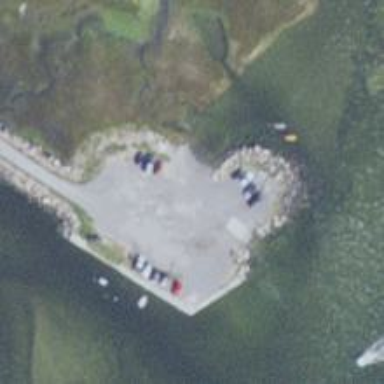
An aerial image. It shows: Slipway on leisure land.